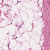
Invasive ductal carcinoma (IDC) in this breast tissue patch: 0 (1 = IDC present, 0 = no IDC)